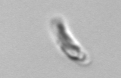
Label: Guinardia_striata